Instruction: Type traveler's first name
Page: traveler
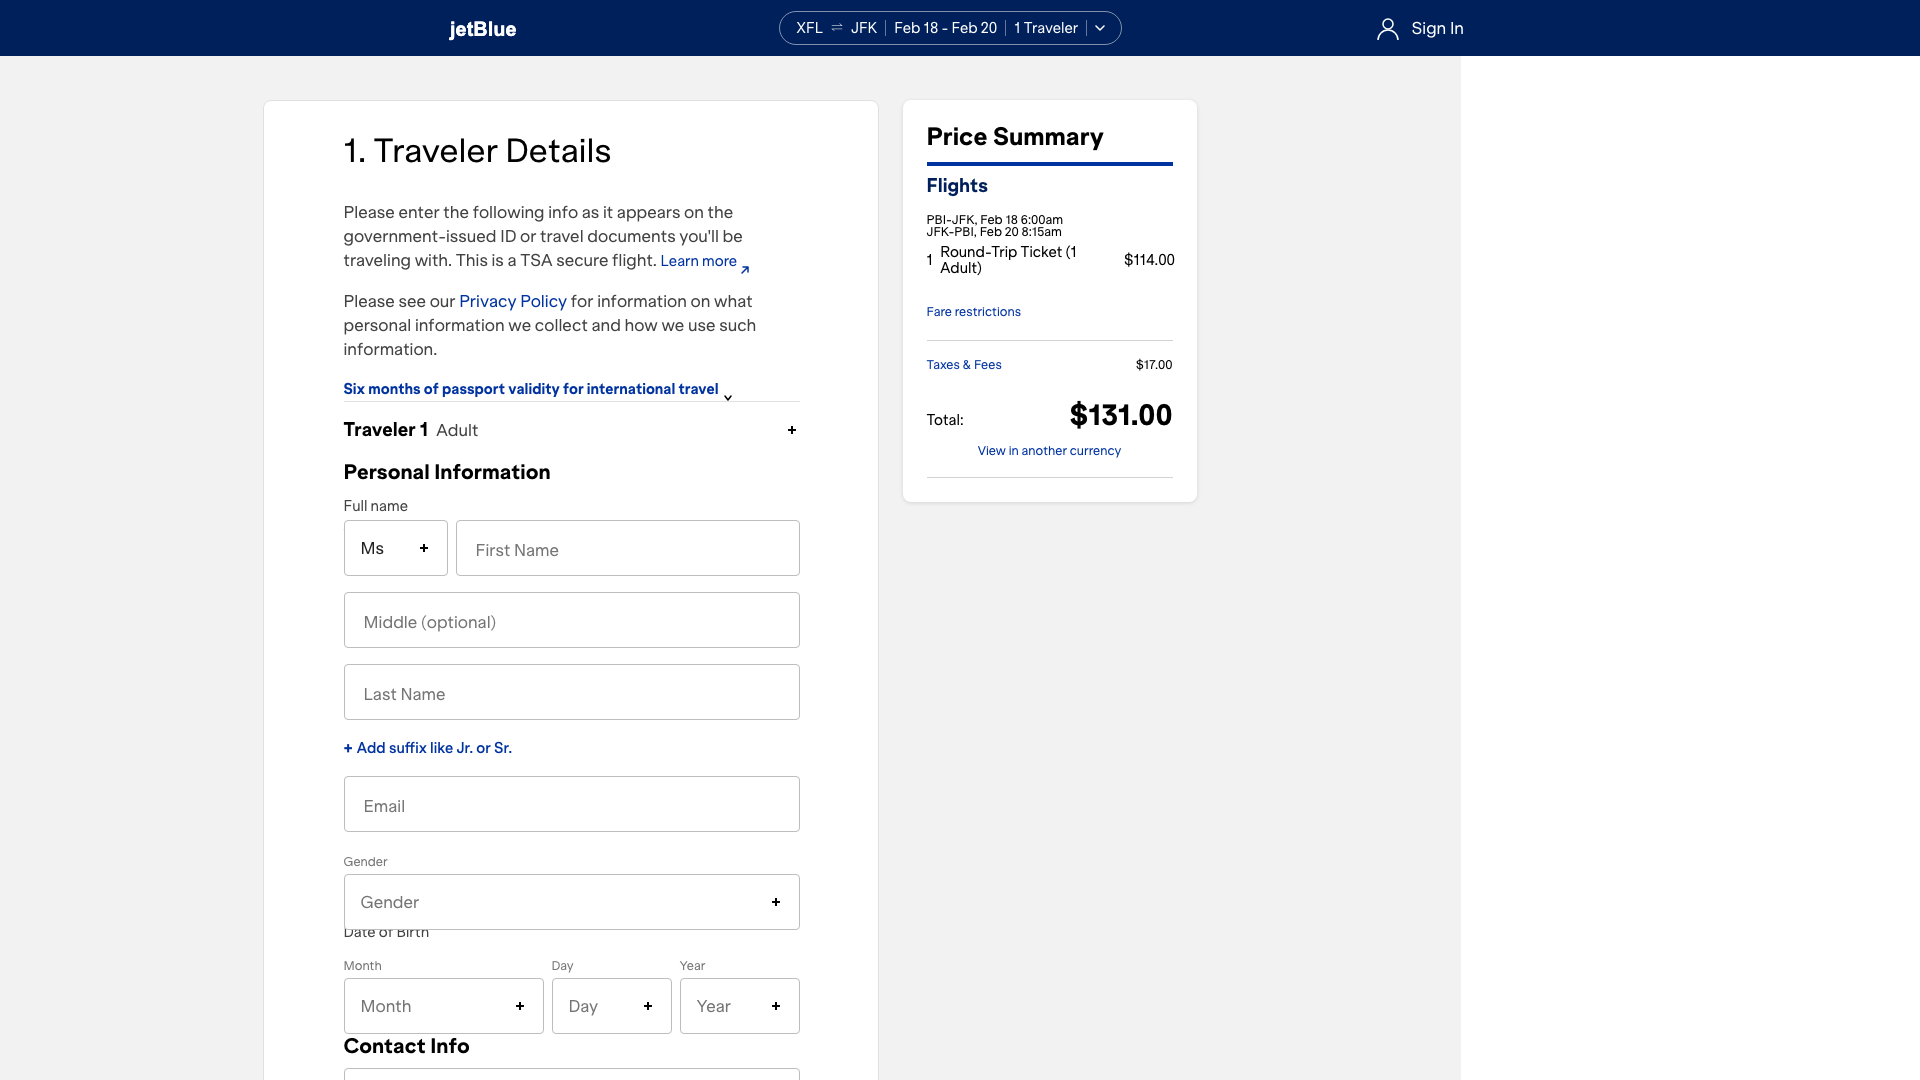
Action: type